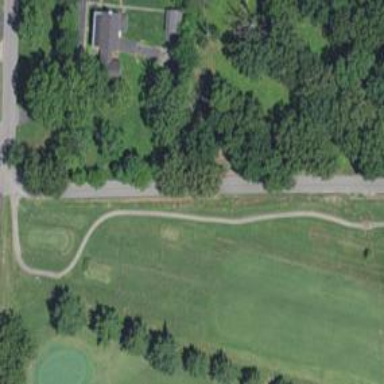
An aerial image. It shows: Service road designated as golf cart path.